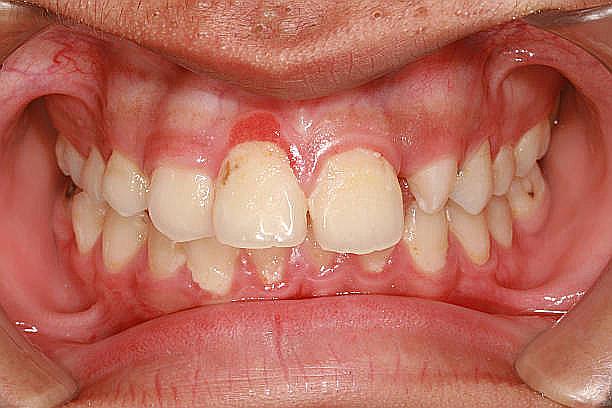
Condition: Gingivitis